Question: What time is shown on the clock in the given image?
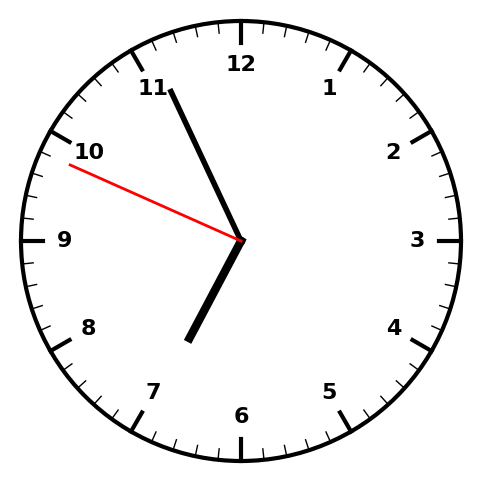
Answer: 06:55:49